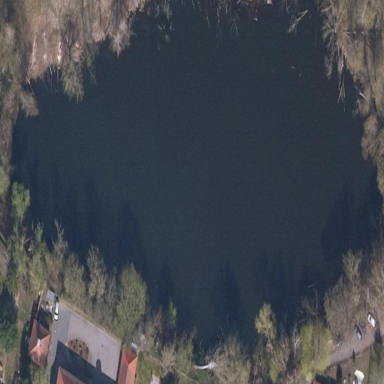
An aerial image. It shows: Pond surrounded by natural water.